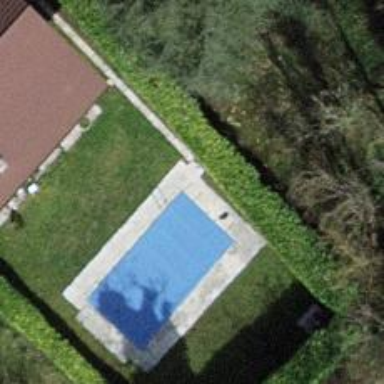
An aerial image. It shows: Swimming pool located in leisure land.